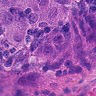
Metastatic tissue present: yes